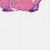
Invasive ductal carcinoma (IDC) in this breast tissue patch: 0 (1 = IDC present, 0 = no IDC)